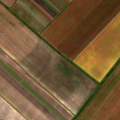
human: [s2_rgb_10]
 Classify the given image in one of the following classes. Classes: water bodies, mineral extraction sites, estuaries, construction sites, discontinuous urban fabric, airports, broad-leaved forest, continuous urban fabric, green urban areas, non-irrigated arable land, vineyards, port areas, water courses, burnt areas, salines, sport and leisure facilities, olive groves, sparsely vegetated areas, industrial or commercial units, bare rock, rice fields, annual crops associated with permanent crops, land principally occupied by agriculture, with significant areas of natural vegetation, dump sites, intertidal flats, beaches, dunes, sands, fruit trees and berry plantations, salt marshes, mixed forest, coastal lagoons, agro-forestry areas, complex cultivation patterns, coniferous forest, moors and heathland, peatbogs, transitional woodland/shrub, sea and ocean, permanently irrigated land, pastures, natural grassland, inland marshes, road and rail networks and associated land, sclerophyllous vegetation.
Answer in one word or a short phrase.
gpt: non-irrigated arable land